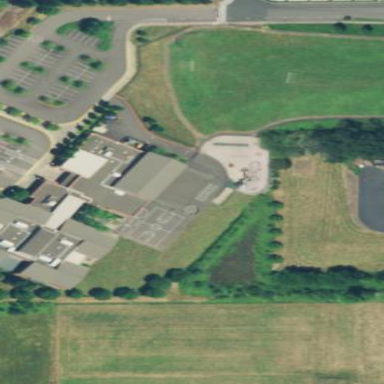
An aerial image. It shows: Schoolyard designated as leisure land.